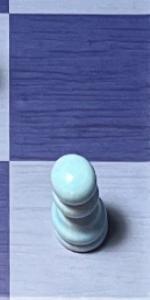
Label: Pawn_White